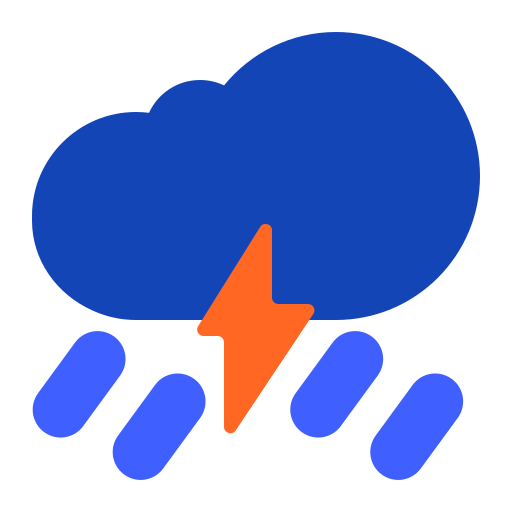
cloud with lightning and rain flat